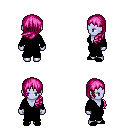
a pixel art fantasy rpg character, female body template, dark elf, purple skin, black robe, gold greaves, pink left-swept hairstyle, black slippers, four views (front, back, left, right), 2x2 character sprite sheet, small pixel art, hard edges, no anti-aliasing